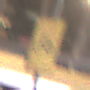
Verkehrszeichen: RadverkehrOhnePfeilsymbol
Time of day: NotSpecified
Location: Indoor (Urban)
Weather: NotSpecified
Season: NotSpecified
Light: Artificial